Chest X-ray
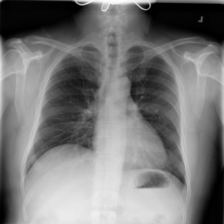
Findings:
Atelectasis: positive
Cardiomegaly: negative
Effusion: negative
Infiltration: negative
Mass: negative
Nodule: negative
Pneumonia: negative
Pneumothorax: negative
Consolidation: negative
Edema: negative
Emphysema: negative
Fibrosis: negative
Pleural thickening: negative
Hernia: negative